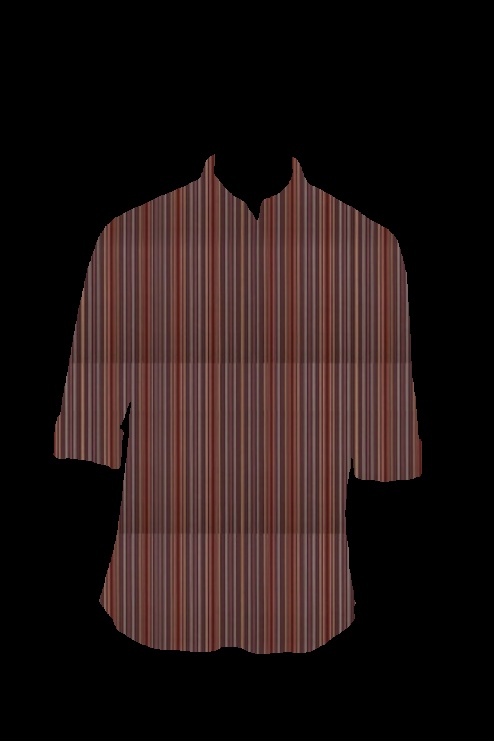
red brown stripe tee